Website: lowes
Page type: account-selection
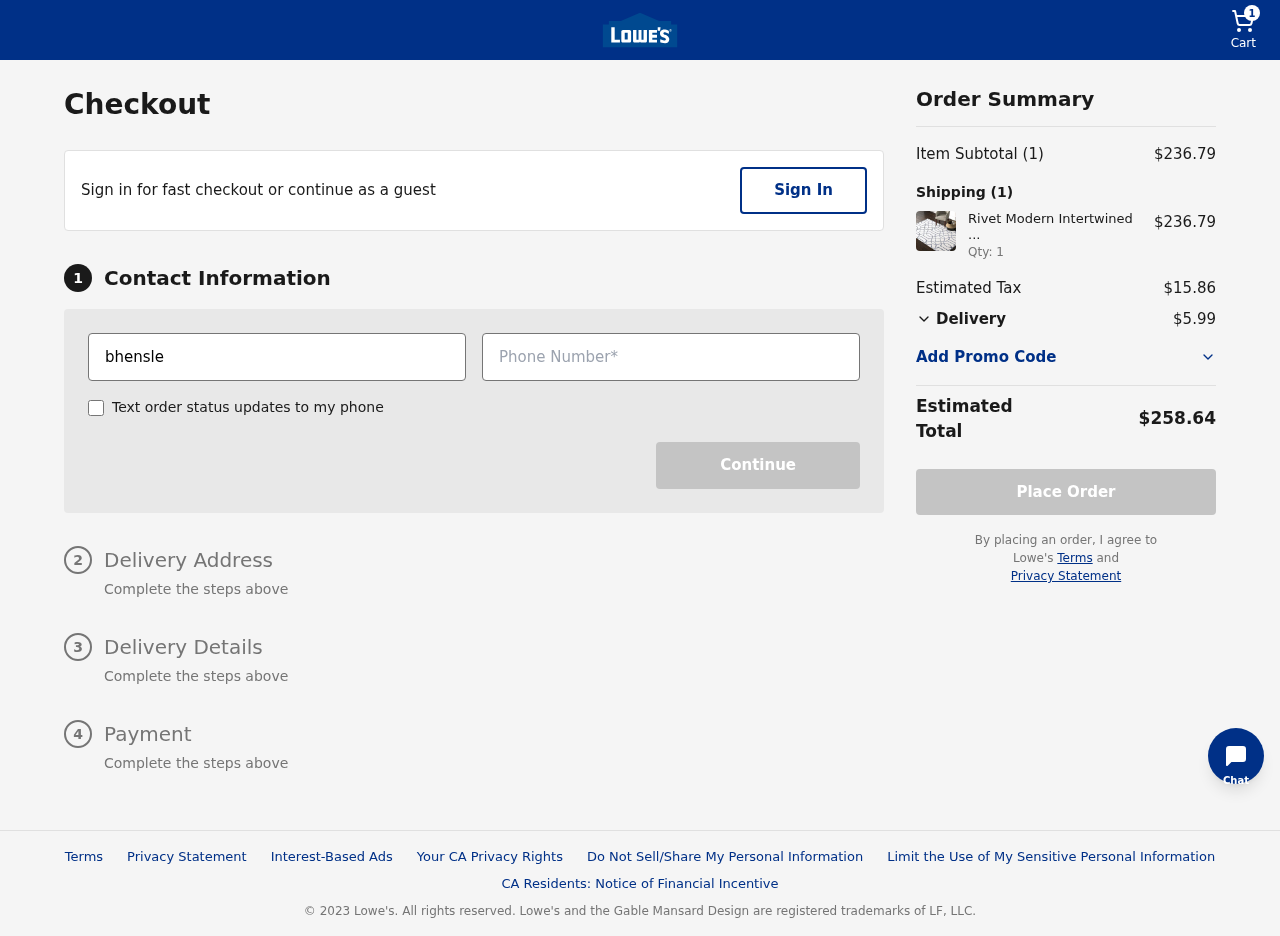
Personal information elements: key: PII_EMAIL
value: bhensley@yahoo.com
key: PII_PHONE
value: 3958146199
Product elements: key: PRODUCT1_NAME
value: Rivet Modern Intertwined Wool Rug, 5' x 8', Silver
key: PRODUCT1_PRICE
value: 236.79
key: PRODUCT1_QUANTITY
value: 1
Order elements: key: ORDER_NUM_ITEMS
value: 1
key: ORDER_SUBTOTAL
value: $236.79
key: ORDER_TAX
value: $15.86
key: ORDER_SHIPPING_COST
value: $5.99
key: ORDER_TOTAL
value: $258.64